【题型】解答题　【知识点】解析几何　【难度】medium
已知抛物线 $\Gamma$: $y^2 = 4x$ 的焦点为 $F$.

(1) 若点 $D(x_0, 2\sqrt{5})$ 在抛物线 $\Gamma$ 上，求 $|DF|$ 的值；

(2) 设 $m,\,n \in \mathbb{R}$，直线 $AB$: $x = my + n$ 与抛物线 $\Gamma$ 交于 $A(x_1,y_1)$、$B(x_2,y_2)$ 两点，若抛物线上存在点 $C(x_3,y_3)$ 满足 $\overrightarrow{FA} + \overrightarrow{FB} + \overrightarrow{FC} = \vec{0}$，求证：$x_3 < 2$；

(3) 设四边形 $MNPQ$ 的顶点均在抛物线 $\Gamma$ 上，直线 $MN$ 过抛物线 $\Gamma$ 的焦点 $F$，对角线 $MP$、$NQ$ 交于点 $(3,0)$，若点 $M$ 的横坐标的取值范围是 $\left[\frac{1}{2},2\right]$，求直线 $PQ$ 斜率的取值范围.
【解答】
【答案】
(1) $6$;

(2) 证明见解析；

(3) $\left(-\infty,-\frac{2\sqrt{2}}{3}\right] \cup \left[\frac{2\sqrt{2}}{3},+\infty\right)$

【解析】
(1) 点 $D(x_0,2\sqrt{5})$ 在抛物线 $y^2 = 4x$ 上，代入得 $(2\sqrt{5})^2 = 4x_0,\,x_0 = 5$.

抛物线 $y^2 = 4x$ 的焦点为 $F(1,0)$，准线为 $x = -1$.

由抛物线定义，抛物线上点到焦点的距离等于到准线的距离，故 $|DF| = x_0 + 1 = 5 + 1 = 6$.

(2) 抛物线的焦点为 $F(1,0)$，由 $\overrightarrow{FA} + \overrightarrow{FB} + \overrightarrow{FC} = \vec{0}$，

得：$(x_1 - 1 + x_2 - 1 + x_3 - 1,\,y_1 + y_2 + y_3) = (0,0),\,x_1 + x_2 + x_3 = 3,\,y_1 + y_2 + y_3 = 0$

联立直线 $AB$: $x = my + n$ 与抛物线 $y^2 = 4x$，得 $y^2 - 4my - 4n = 0$，

故 $y_1 + y_2 = 4m$，$x_1 + x_2 = m(y_1 + y_2) + 2n = 4m^2 + 2n$.

因此 $x_3 = 3 - (x_1 + x_2) = 3 - 4m^2 - 2n$，$y_3 = -(y_1 + y_2) = -4m$.

因 $C(x_3,y_3)$ 在抛物线上，故 $y_3^2 = 4x_3,\,16m^2 = 4(3 - 4m^2 - 2n),\,n = \frac{3}{2} - 4m^2$.

直线 $AB$ 与抛物线有两交点，判别式 $\Delta = 16m^2 + 16n > 0$，

代入 $n$ 得：$16m^2 + 16\left(\frac{3}{2} - 4m^2\right) > 0,\,-48m^2 + 24 > 0,\,m^2 < \frac{1}{2}$，

又 $x_3 = 4m^2$，故 $x_3 = 4m^2 < 4 \times \frac{1}{2} = 2$.

(3) 设 $M(x_4,y_4),N(x_5,y_5)$，

设直线 $MN$ 的方程为 $x = m_{MN}y + 1$，

由$\begin{cases}x = m_{MN}y + 1 \\y^2 = 4x\end{cases}$消去 $x$ 并化简得 $y^2 - 4m_{MN}y - 4 = 0$，

$\Delta = 16m_{MN}^2 + 16 > 0$，则 $y_4y_5 = -4$，

则 $y_5 = -\frac{4}{y_4}$，$x_5 = \frac{y_5^2}{4} = \frac{4}{y_4^2} = \frac{4}{4x_4} = \frac{1}{x_4}$，故 $N\left(\frac{1}{x_4}, -\frac{4}{y_4}\right)$.

直线 $MP$ 过 $(3,0)$，联立 $x = ky + 3$ 与抛物线 $y^2 = 4x$，得 $y^2 - 4ky - 12 = 0$，

故 $y_4y_P = -12$，$y_P = -\frac{12}{y_4}$，$x_P = \frac{9}{x_4}$，即 $P\left(\frac{9}{x_4}, -\frac{12}{y_4}\right)$.

同理，直线 $NQ$ 过 $(3,0)$，得 $y_5y_Q = -12$，$y_Q = 3y_4$，$x_Q = 9x_4$，即 $Q(9x_4, 3y_4)$.

直线 $PQ$ 的斜率：$k = \frac{3y_4 - \left(-\frac{12}{y_4}\right)}{9x_4 - \frac{9}{x_4}} = \frac{4y_4}{3(y_4^2 - 4)}$,

令 $t = y_4^2 = 4x_4$，$x_4 \in \left[\frac{1}{2},2\right]$，$t \in [2,8]$，则 $k = \frac{4\sqrt{t}}{3(t-4)}$.

令 $u = \sqrt{t} \in [\sqrt{2}, 2\sqrt{2}]$，$k = \frac{4}{3\left(u - \frac{4}{u}\right)}$.

函数 $u - \frac{4}{u}$ 在 $[\sqrt{2}, 2\sqrt{2}]$ 上递增；

当 $u \in [\sqrt{2}, 2)$（即 $t \in [2, 4)$），$u - \frac{4}{u} \in [-\sqrt{2}, 0)$，故 $k \in \left(-\infty, -\frac{2\sqrt{2}}{3}\right]$；

当 $u \in (2, 2\sqrt{2}]$（即 $t \in (4, 8]$），$u - \frac{4}{u} \in (0, \sqrt{2}]$，故 $k \in \left[\frac{2\sqrt{2}}{3}, +\infty\right)$.

综上所述，$k$ 的取值范围是 $\left(-\infty, -\frac{2\sqrt{2}}{3}\right] \cup \left[\frac{2\sqrt{2}}{3}, +\infty\right)$.
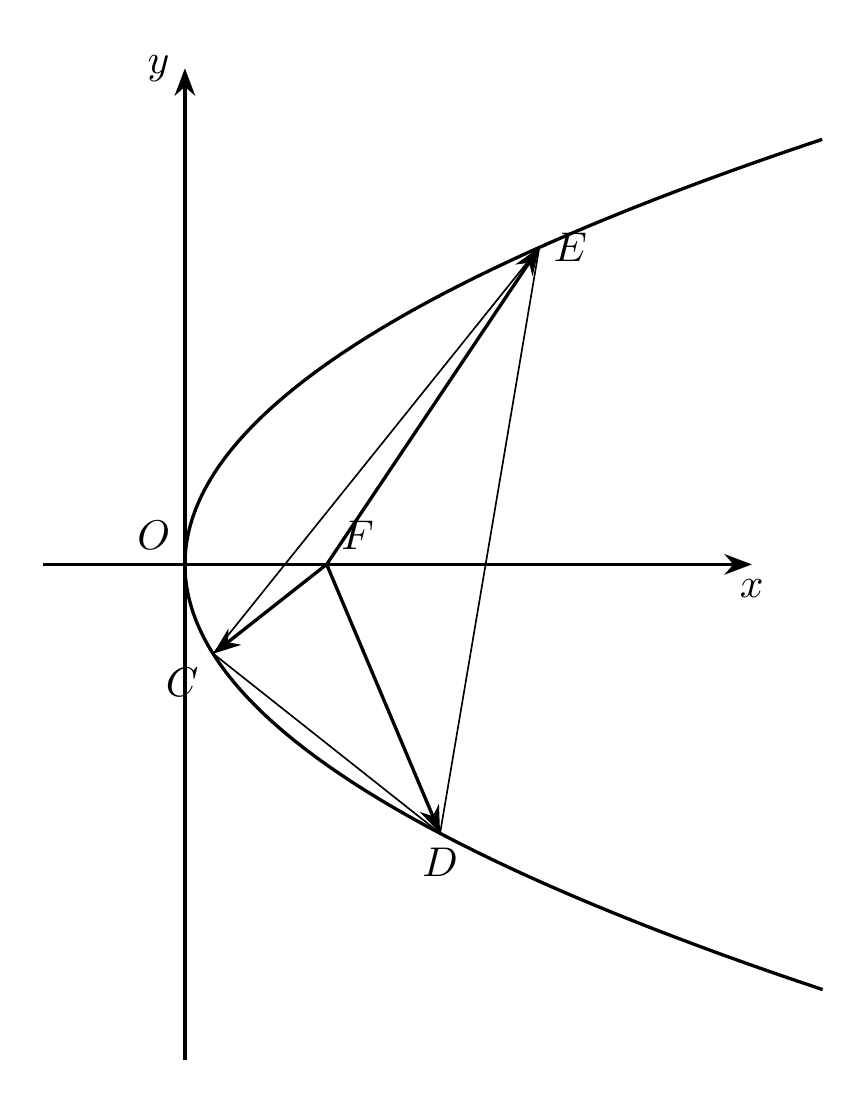
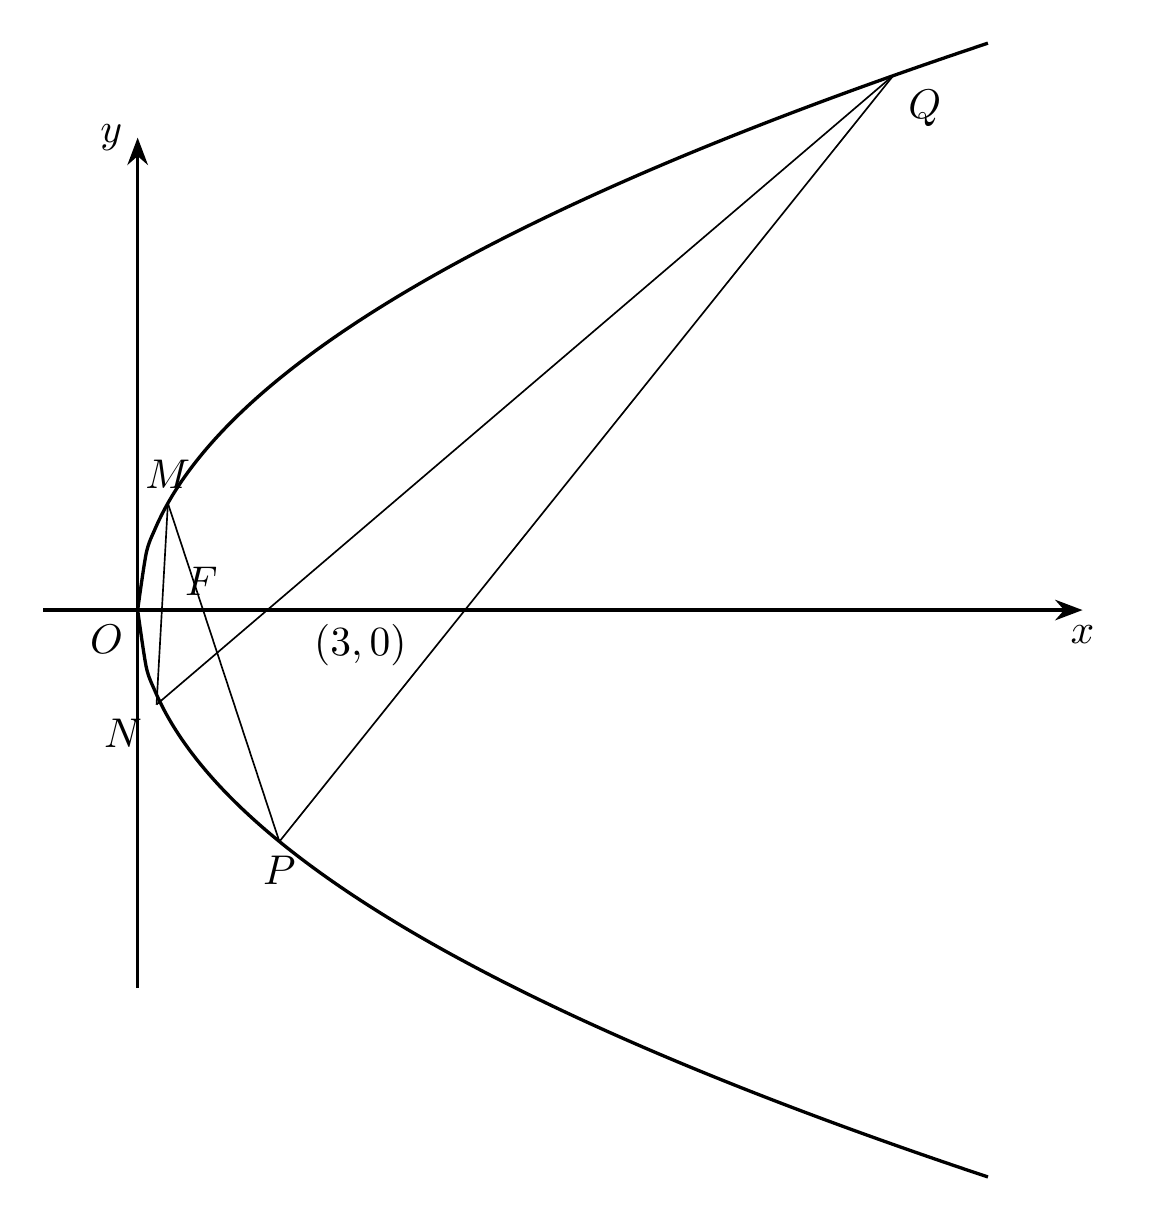